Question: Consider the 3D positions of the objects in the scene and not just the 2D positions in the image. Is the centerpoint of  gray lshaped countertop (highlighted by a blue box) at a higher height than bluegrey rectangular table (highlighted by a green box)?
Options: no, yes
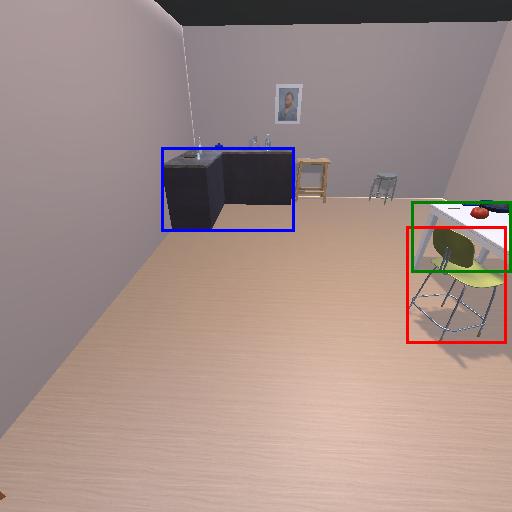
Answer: no